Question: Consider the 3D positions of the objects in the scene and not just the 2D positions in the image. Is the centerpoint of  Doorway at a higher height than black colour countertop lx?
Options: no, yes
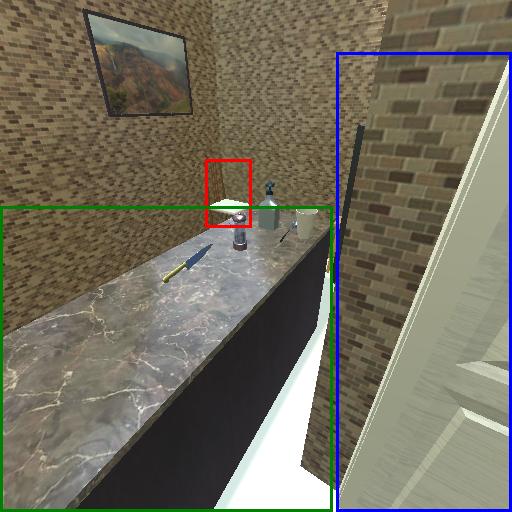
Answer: no